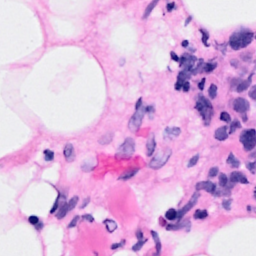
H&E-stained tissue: Breast